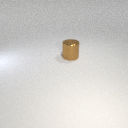
large brown metal cylinder